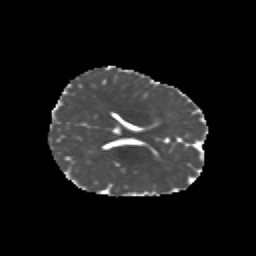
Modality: MD
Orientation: axial
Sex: male
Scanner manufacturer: siemens
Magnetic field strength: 3 T
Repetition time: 5 s
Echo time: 0.071 s